Question: Is there a program (may-halt? p) that can tell whether there exists an input so that (p input) halts?
I tried simple diagonalization, but it only tells me that (may-halt? diag-may-halt) must be true. It doesn't help proving whether the program exists or not.
Does such a program exist?

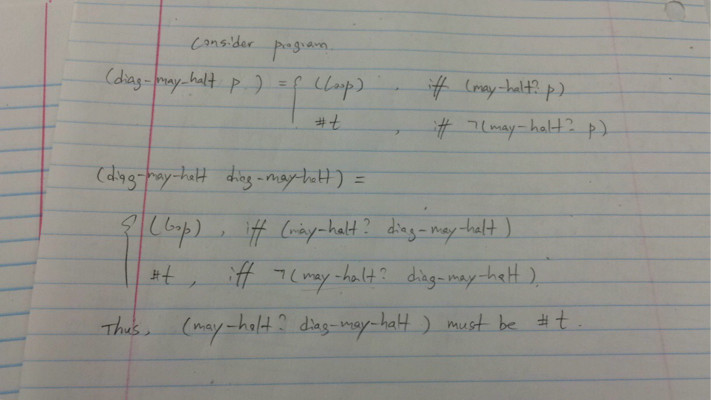
Answer: Nope, 'may-halt?' doesn't exist.
(I don't think a direct proof by diagonalization would be less complex than the proof that the <URL>
Suppose there was a program 'may-halt? p', that decides if program 'p' halts for input. Then define:
'''
halt? p x := may-halt? (\y -> if y==x then p x else )
'''
where the thing in braces is a derived program. Lets break it down:
'''
halt? p x := may-halt? p'
'''
where 'p'' is the program that (i) on input 'x' computes 'p x', (ii) on any other input just loops around without terminating:
'''
p' y := if y==x then p x else
'''
Then 'may-halt? p'' outputs true if and only if 'p x' terminates.
Thus, for any program 'p' and input 'x', 'halt? p x' would decide if 'p x' terminates. But we know that that isn't possible, so 'may-halt?' doesn't exist.